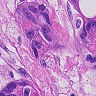
Metastatic tissue present: yes